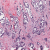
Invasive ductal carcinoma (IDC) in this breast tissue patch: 1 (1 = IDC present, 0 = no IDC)